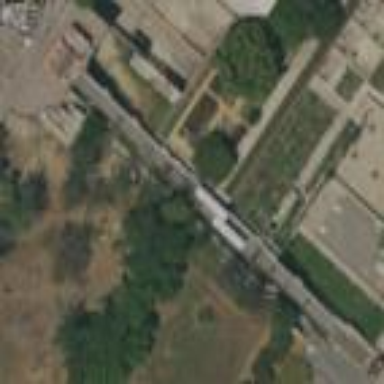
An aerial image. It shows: Railway area that is considered tourist attraction.